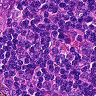
Metastatic tissue present: no